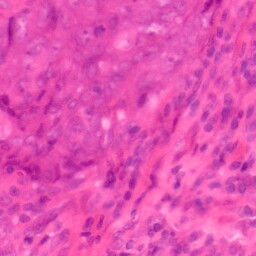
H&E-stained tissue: Colon